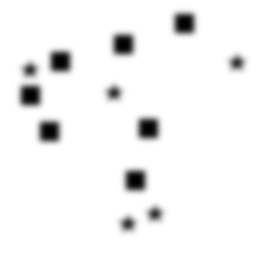
Squares: 7
Triangles: 0
Stars: 5
Total shapes: 12